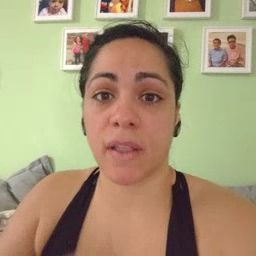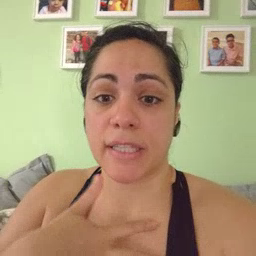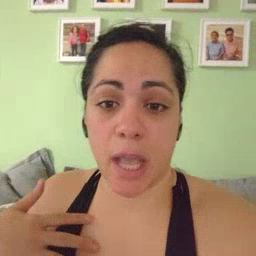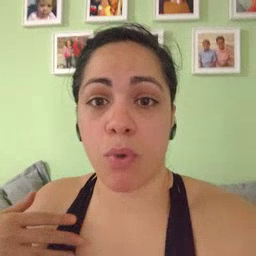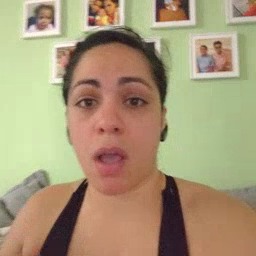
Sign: zebra